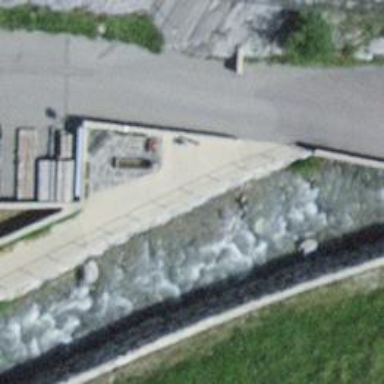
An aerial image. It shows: Drinking water facility.